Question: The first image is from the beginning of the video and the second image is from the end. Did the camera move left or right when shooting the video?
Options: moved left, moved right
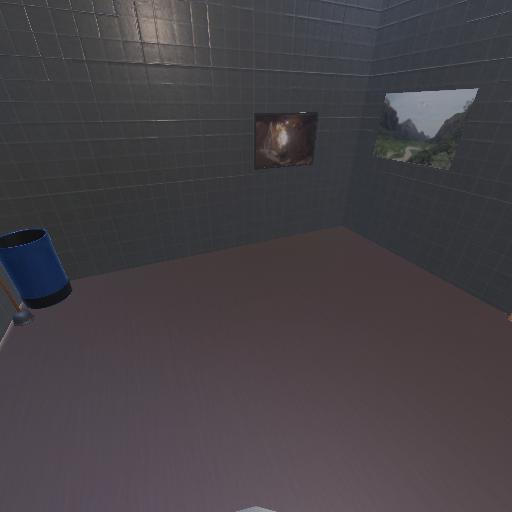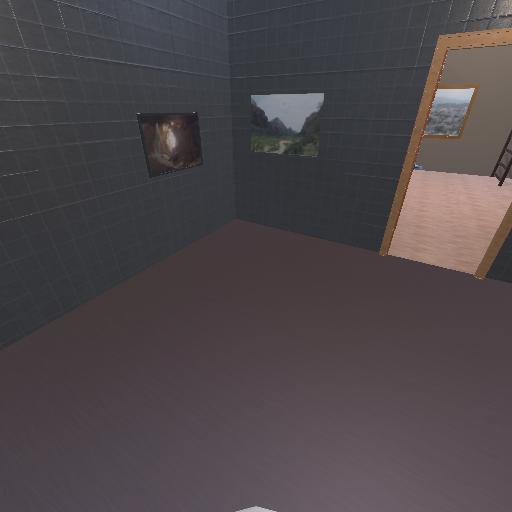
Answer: moved left